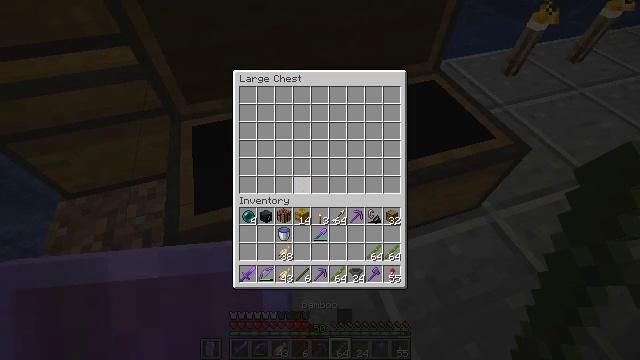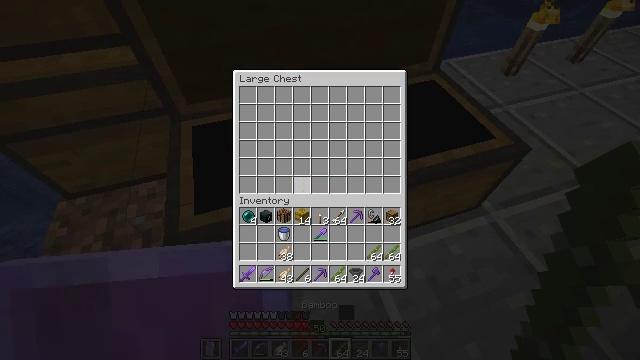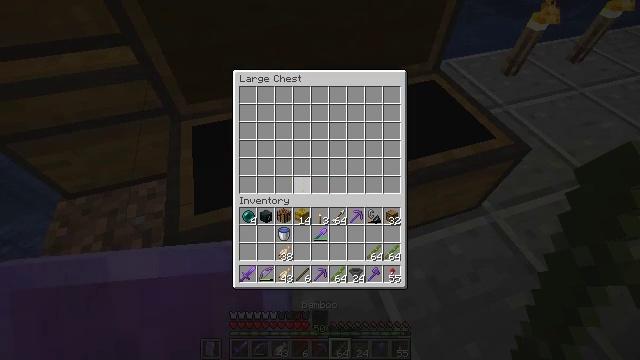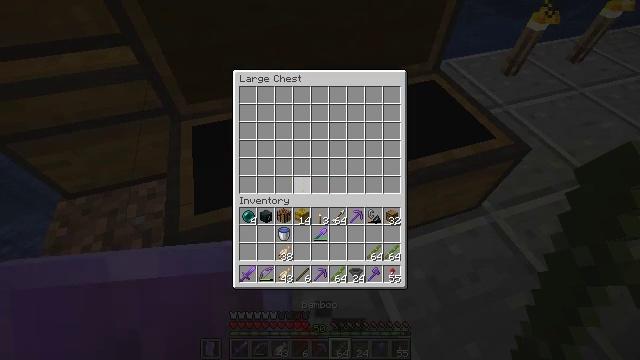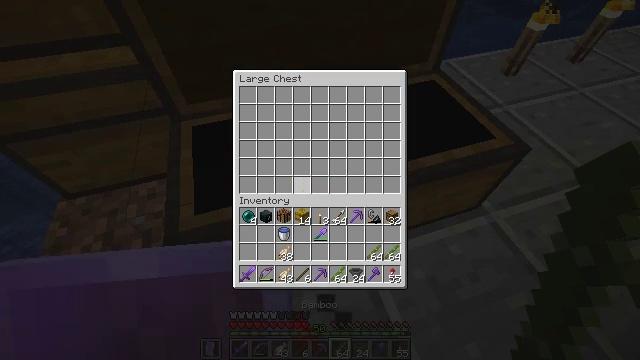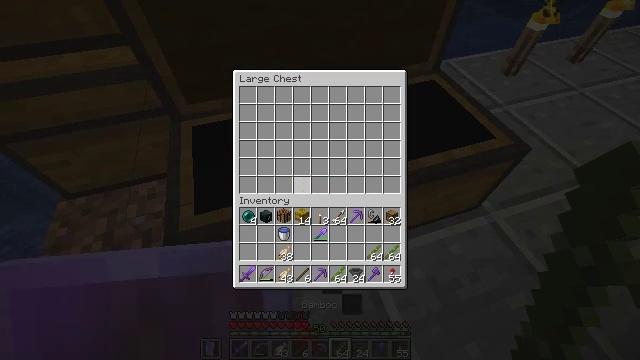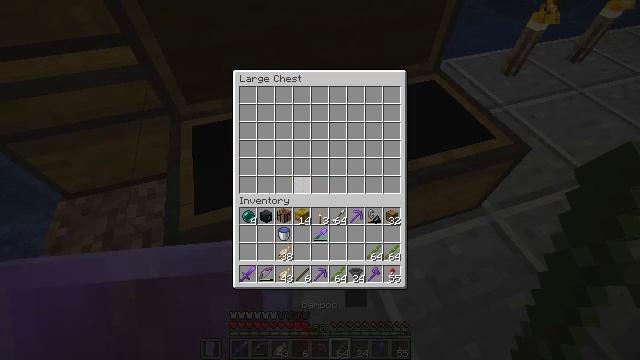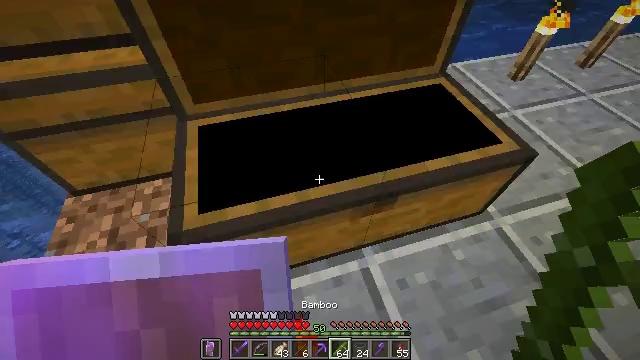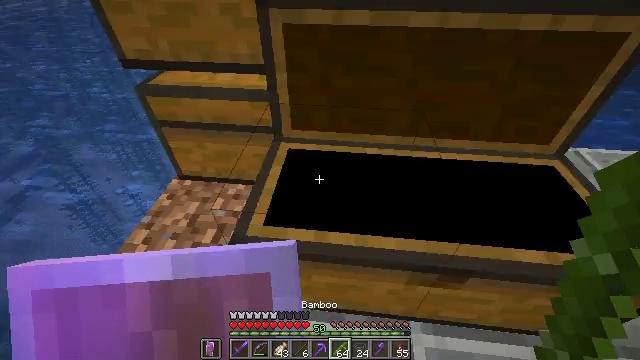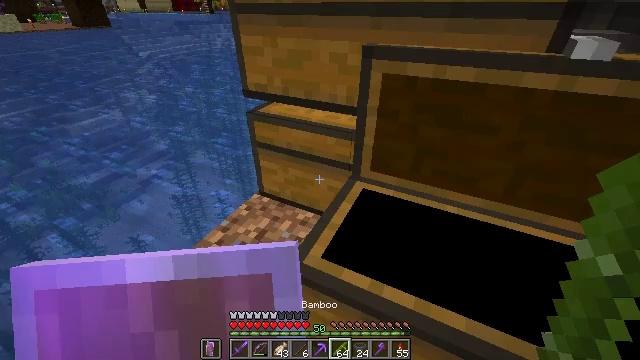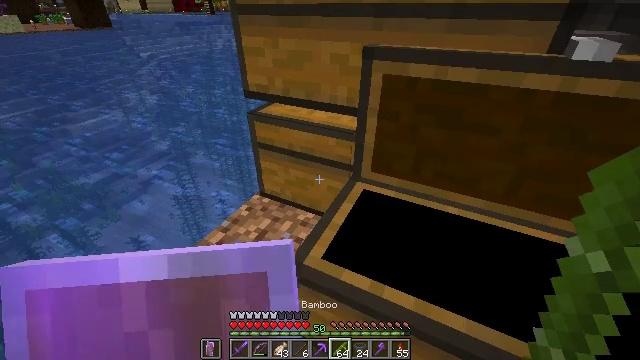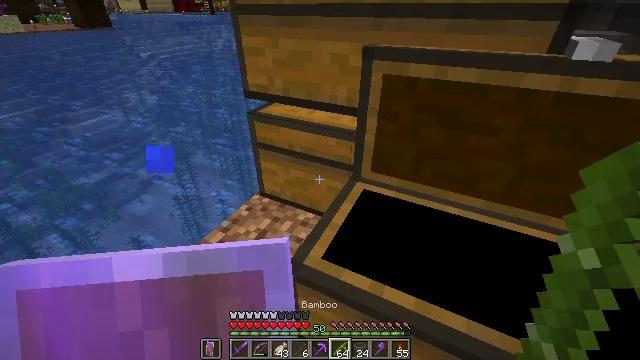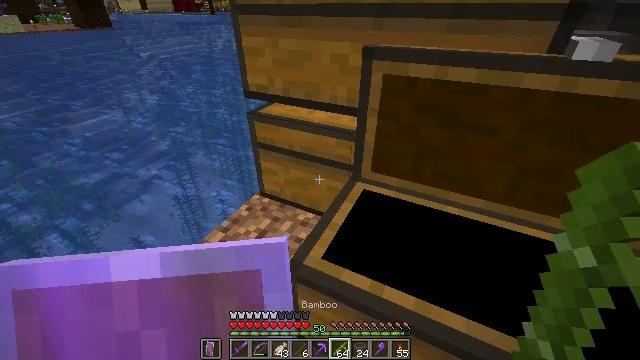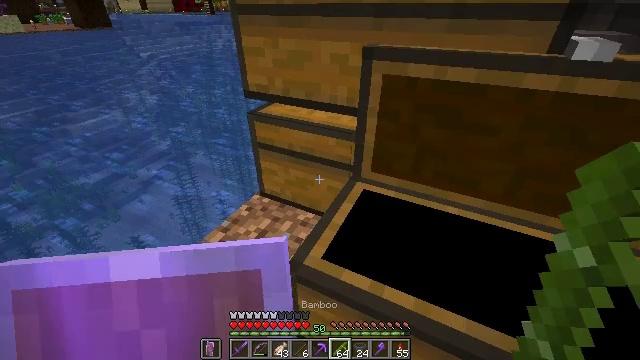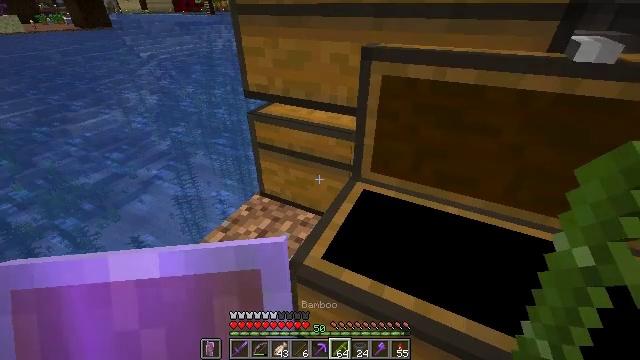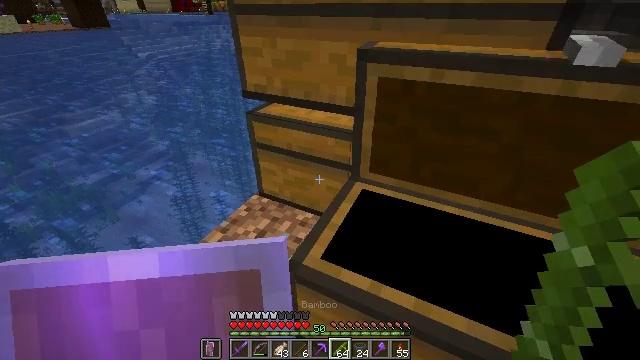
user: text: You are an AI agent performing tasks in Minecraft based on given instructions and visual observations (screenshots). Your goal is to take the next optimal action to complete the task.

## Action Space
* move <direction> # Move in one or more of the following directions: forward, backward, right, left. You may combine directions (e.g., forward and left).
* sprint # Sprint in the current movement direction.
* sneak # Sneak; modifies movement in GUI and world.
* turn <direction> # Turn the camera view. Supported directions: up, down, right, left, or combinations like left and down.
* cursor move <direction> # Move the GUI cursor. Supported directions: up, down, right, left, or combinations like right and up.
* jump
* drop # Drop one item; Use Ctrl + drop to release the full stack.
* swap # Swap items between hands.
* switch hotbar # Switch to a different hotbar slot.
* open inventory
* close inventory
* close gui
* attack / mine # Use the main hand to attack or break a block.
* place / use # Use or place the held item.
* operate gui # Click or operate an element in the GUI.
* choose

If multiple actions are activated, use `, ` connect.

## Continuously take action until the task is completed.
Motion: motion action
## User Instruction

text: Break the chest to retrieve items inside.
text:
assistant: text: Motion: sneak
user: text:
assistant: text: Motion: no_op
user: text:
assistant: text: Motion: no_op
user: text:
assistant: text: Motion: no_op
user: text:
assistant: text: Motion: no_op
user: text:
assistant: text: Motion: no_op
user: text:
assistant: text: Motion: turn left
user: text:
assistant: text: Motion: turn left and up
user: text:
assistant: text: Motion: turn left and up
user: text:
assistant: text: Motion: no_op
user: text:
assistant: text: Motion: no_op
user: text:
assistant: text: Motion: no_op
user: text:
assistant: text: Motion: no_op
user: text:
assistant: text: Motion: no_op
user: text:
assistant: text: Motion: no_op
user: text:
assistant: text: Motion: use / place
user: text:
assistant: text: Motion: use / place
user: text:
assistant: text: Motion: use / place
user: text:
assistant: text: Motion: use / place
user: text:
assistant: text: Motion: no_op
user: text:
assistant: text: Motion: no_op
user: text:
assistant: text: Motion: turn left
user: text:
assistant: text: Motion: no_op
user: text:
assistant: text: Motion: turn right and down
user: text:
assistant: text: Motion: turn right and down
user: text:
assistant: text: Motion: turn right and down
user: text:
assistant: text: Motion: turn right and down
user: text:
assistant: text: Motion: no_op
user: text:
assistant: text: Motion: no_op
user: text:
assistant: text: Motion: no_op